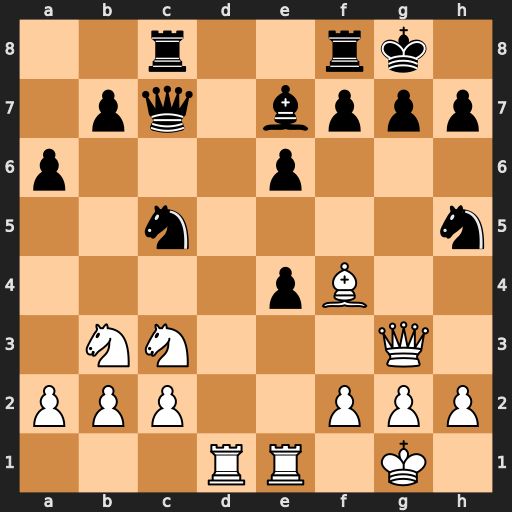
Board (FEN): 2r2rk1/1pq1bppp/p3p3/2n4n/4pB2/1NN3Q1/PPP2PPP/3RR1K1
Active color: w
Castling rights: -
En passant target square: -
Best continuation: Bxc7 Nxg3 Bxg3